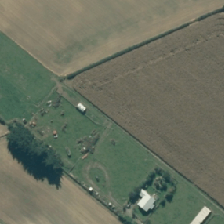
Land cover: shortrotation_cropland